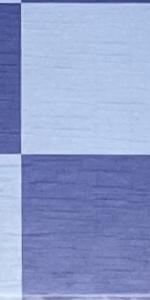
Label: Empty